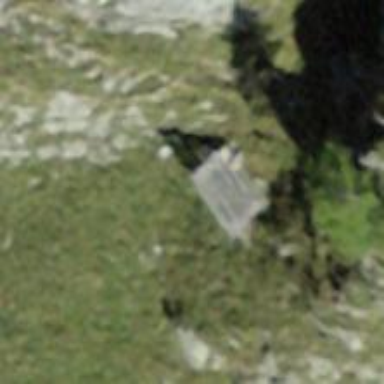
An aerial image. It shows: Structure designed for avalanche protection.